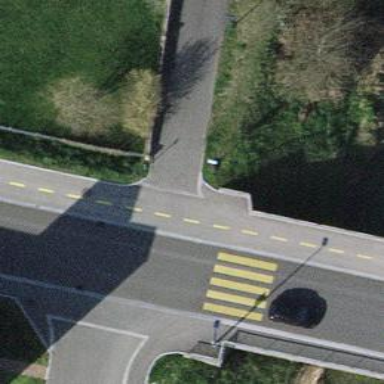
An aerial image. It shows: Asphalt footway that serves as sidewalk on bridge.